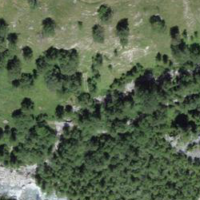
EUNIS habitat code: 26
Species observed at this site:
Juniperus communis